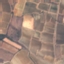
Label: PermanentCrop